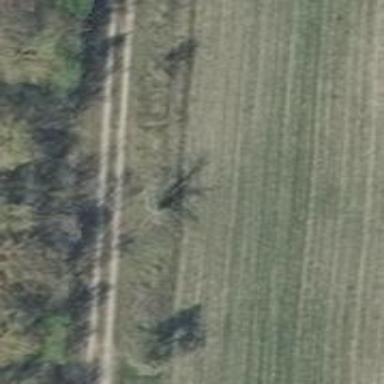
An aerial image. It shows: Deciduous tree with broadleaved leaves.